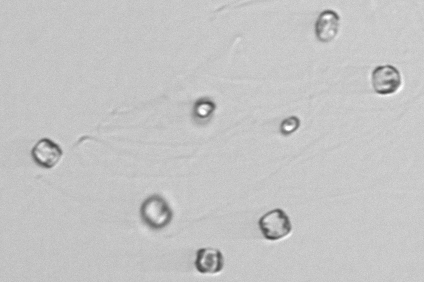
Label: Thalassiosira_sp_aff_mala